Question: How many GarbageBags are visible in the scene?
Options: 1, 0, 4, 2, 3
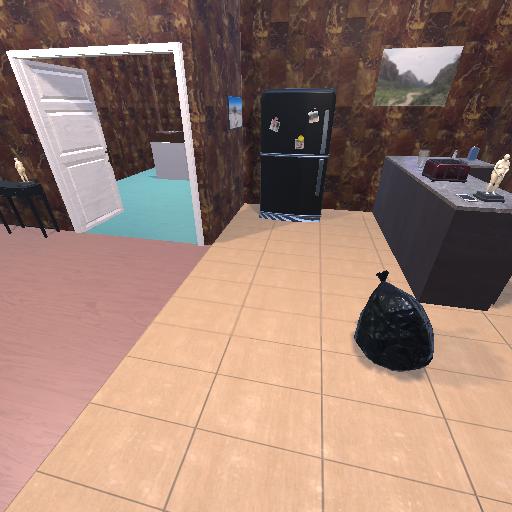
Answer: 1